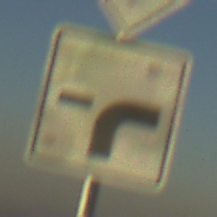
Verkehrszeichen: VerlaufVorfahrtsstrasse9
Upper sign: Vorfahrtsstrasse
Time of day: SunriseSunset
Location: Outdoor (Nature)
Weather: Clear
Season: NotSpecified
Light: Natural